Question: I wrote a macro to produce a histogram, given a certain selection. The code for the macro looks like this
'''
Sub HistogramHelper(M As Range)
Dim src_sheet As Worksheet
Dim new_sheet As Worksheet
Dim selected_range As Range
Dim r As Integer
Dim score_cell As Range
Dim num_scores As Integer
Dim count_range As Range
Dim new_chart As Chart
Set selected_range = M
Set src_sheet = ActiveSheet
Set new_sheet = Application.Sheets.Add(After:=src_sheet)
title = selected_range.Cells(1, 1).Value
new_sheet.Name = title
' Copy the scores to the new sheet.
new_sheet.Cells(1, 1) = "Data"
r = 2
For Each score_cell In selected_range.Cells
If Not IsNumeric(score_cell.Text) Then
'MsgBox score_cell.Text
Else
new_sheet.Cells(r, 1) = score_cell
End If
r = r + 1
Next score_cell
num_scores = selected_range.Count
'Creates the number of bins to 5
'IDEA LATER: Make this number equal to Form data
Dim num_bins As Integer
num_bins = 5
' Make the bin separators.
new_sheet.Cells(1, 2) = "Bins"
For r = 1 To num_bins
new_sheet.Cells(r + 1, 2) = Str(r)
Next r
' Make the counts.
new_sheet.Cells(1, 3) = "Counts"
Set count_range = new_sheet.Range("C2:C" & num_bins + 1)
'Creates frequency column for all counts
count_range.FormulaArray = "=FREQUENCY(A2:A" & num_scores + 1 & ",B2:B" & num_bins & ")"
'Make the range labels.
new_sheet.Cells(1, 4) = "Ranges"
For r = 1 To num_bins
new_sheet.Cells(r + 1, 4) = Str(r)
new_sheet.Cells(r + 1, 4).HorizontalAlignment = _
xlRight
Next r
' Make the chart.
Set new_chart = Charts.Add()
With new_chart
.ChartType = xlBarClustered
.SetSourceData Source:=new_sheet.Range("C2:C" & _
num_bins + 1), _
PlotBy:=xlColumns
.Location Where:=xlLocationAsObject, _
Name:=new_sheet.Name
End With
With ActiveChart
.HasTitle = True
.HasLegend = False
.ChartTitle.Characters.Text = title
.Axes(xlCategory, xlPrimary).HasTitle = True
.Axes(xlCategory, _
xlPrimary).AxisTitle.Characters.Text = "Scores"
.Axes(xlValue, xlPrimary).HasTitle = True
.Axes(xlValue, xlPrimary).AxisTitle.Characters.Text _
_
= "Out of " & num_scores & " responses"
' Display score ranges on the X axis.
.SeriesCollection(1).XValues = "='" & _
new_sheet.Name & "'!R2C4:R" & _
num_bins + 1 & "C4"
End With
ActiveChart.SeriesCollection(1).Select
With ActiveChart.ChartGroups(1)
.Overlap = 0
.GapWidth = 0
.HasSeriesLines = False
.VaryByCategories = False
End With
r = num_scores + 2
new_sheet.Cells(r, 1) = "Average"
new_sheet.Cells(r, 2) = "=AVERAGE(A1:A" & num_scores & _
")"
r = r + 1
new_sheet.Cells(r, 1) = "StdDev"
new_sheet.Cells(r, 2) = "=STDEV(A1:A" & num_scores & ")"
End Sub
'''
I am currently using a WorkBook that looks like this:

Eventually, I want to produce a macro that automatically iterates over each column, calling the Histogram Helper function with each column, producing multiple histograms over multiple worksheets. For now, I'm just trying to test putting in TWO ranges into HistogramHelper, like so:
'''
Sub GenerateHistograms()
HistogramHelper Range("D3:D30")
HistogramHelper Range("E3:E30")
End Sub
'''
However, upon running the Macro, I get a dialog box with the error number '400', one of the sheets is produced successfully with the worksheet title Speaker, and another sheet is produced with a numerical title and no content.
What is going on?
: The workbook in question: <URL>
:
I switched the beginning FOR block to this for debugging purposes:
'''
For Each score_cell In selected_range.Cells
If Not IsNumeric(score_cell.Text) Then
MsgBox score_cell.Address 'Find which addresses don't have numbers
Else
new_sheet.Cells(r, 1) = score_cell
End If
r = r + 1
Next score_cell
'''
Whenever you run this, no matter which range you put as the second Macro call (in this case E3:E30) the program prints out that each cell $E$3- $E$30 is a non-text character. Why oh why?
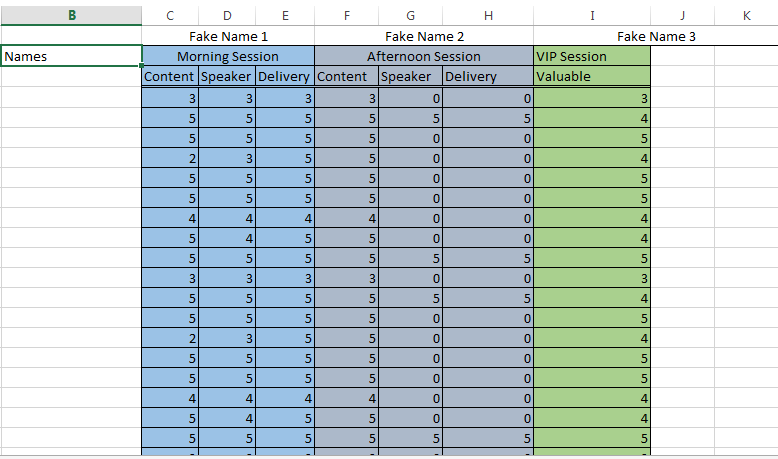
Answer: Don't you need this?
'''
Sheets(title).Activate
'''
TIP: for this kind of recursive implementations implying many creations/deletions and getting every day more and more complex, I wouldn't ever rely on "Active" elements (worksheet, range, etc.), but in specific ones (sheets("whatever")) avoiding problems and easing the debugging.
------------------------ UPDATE
No, apparently, you don't need it.
Then, update 'selected_range.Cells(1, 1).Value' such that it takes different values for each new worksheet, because this is what is provoking the error: creating two worksheets with the same name.
------------------------ UPDATE 2 (after downloading the spreadsheet)
The problem was what I thought: two worksheets created with the same name (well... not exactly: one of the spreadhsheets was intended to be called after a null variable). And the reason for this problem, what I thought too: relying on "Active elements". But the problem was not while using the ActiveSheet, but while passing the arguments: the ranges are given without spreadsheet and were taken from the last created spreadsheet. Thus, solution:
'''
HistogramHelper Sheets("Sheet1").Range("D3:D30")
HistogramHelper Sheets("Sheet1").Range("E3:E30")
'''
Bottom line: don't rely on "Active"/not-properly-defined elements for complex situations.